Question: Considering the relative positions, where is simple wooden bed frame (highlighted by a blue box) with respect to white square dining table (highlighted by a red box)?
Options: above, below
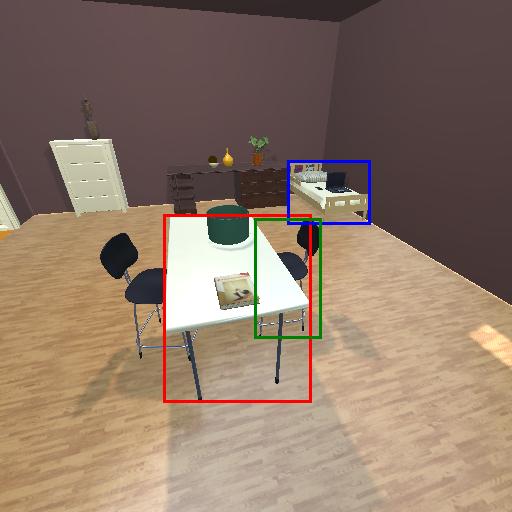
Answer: above